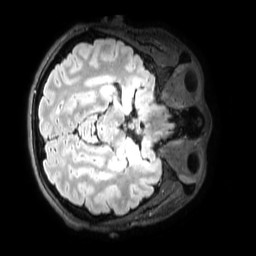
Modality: FLAIR
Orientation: axial
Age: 28
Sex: male
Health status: healthy
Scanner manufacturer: philips
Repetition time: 4.8 s
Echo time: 0.2875 s